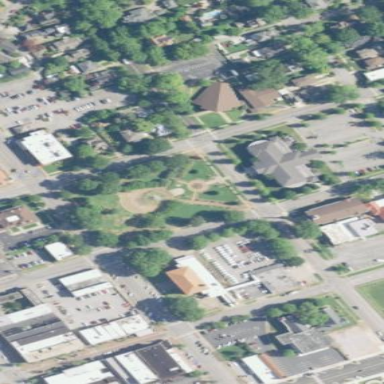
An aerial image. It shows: Park with historic significance.